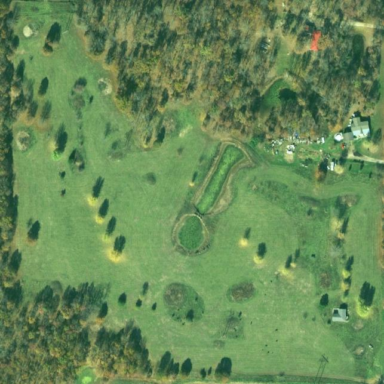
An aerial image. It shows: Golf course.